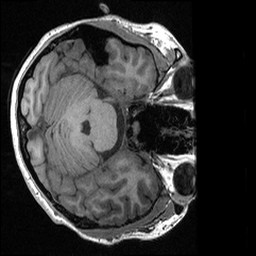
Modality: T1w
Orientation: axial
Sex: female
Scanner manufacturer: ge
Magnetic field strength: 3 T
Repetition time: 0.0064 s
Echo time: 0.00281 s